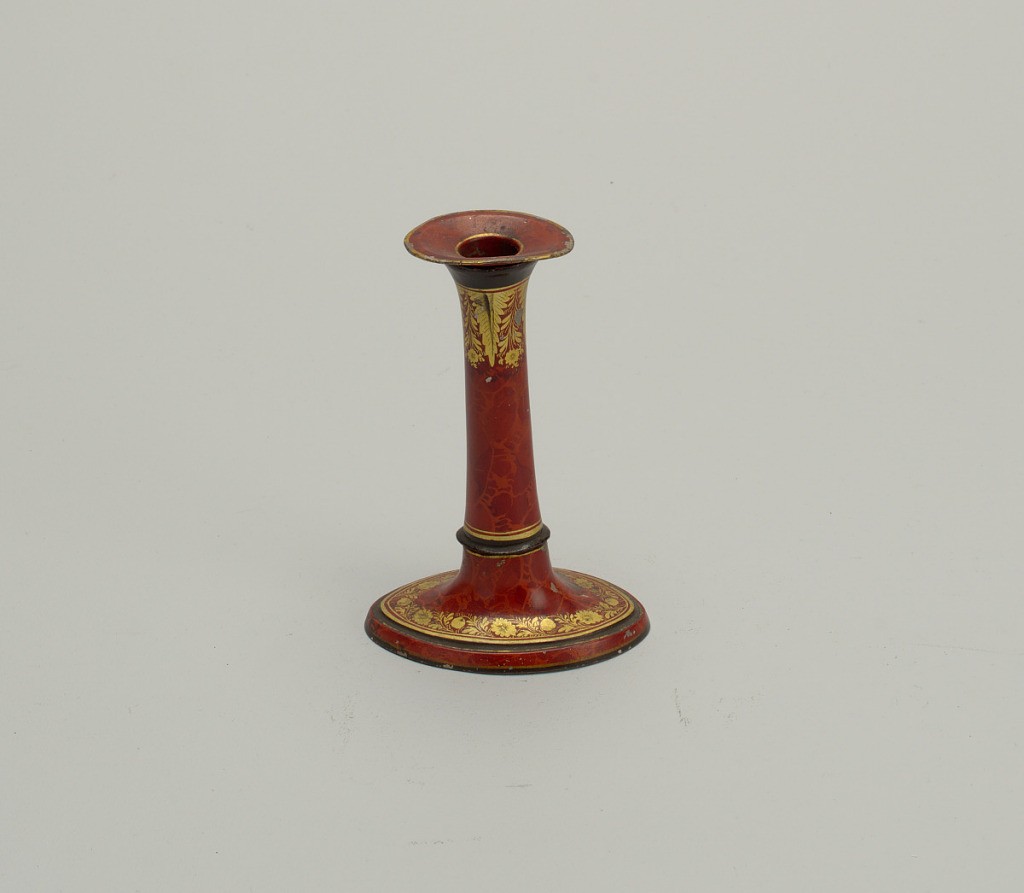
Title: Candlestick
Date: ca. 1830
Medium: Enameled tôle
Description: Black field, with plain gold banding of shaft and conventional foliage design around upper surface of circular base.